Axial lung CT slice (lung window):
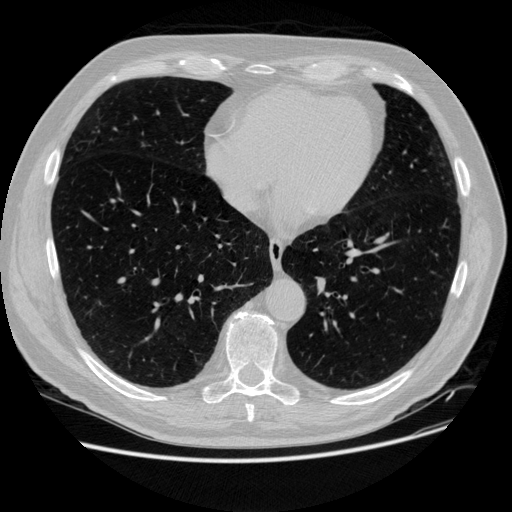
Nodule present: no